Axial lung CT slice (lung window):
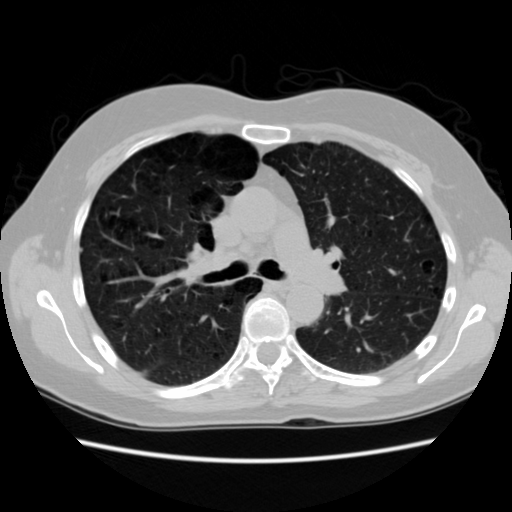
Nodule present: yes
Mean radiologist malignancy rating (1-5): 2